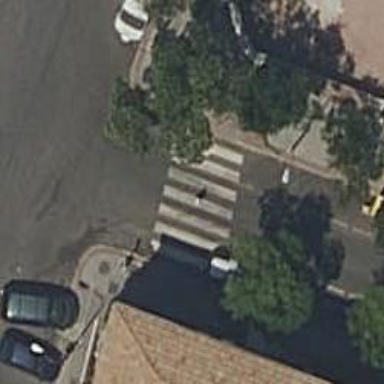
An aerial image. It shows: Marked road crossing.